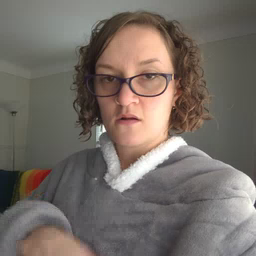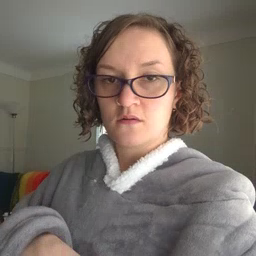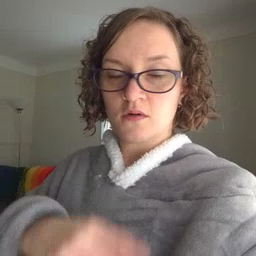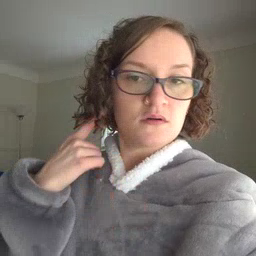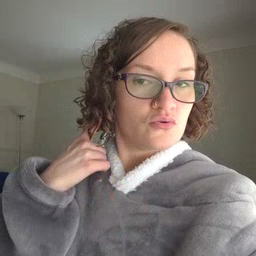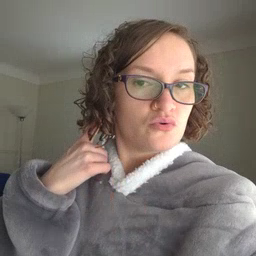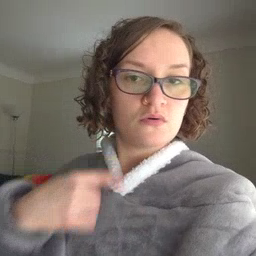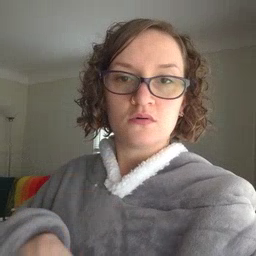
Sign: ear